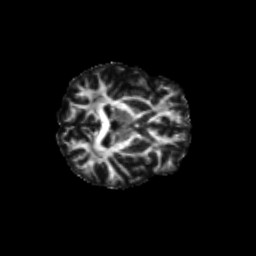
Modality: FA
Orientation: axial
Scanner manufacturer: siemens
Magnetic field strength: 3 T
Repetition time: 9.2 s
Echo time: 0.084 s